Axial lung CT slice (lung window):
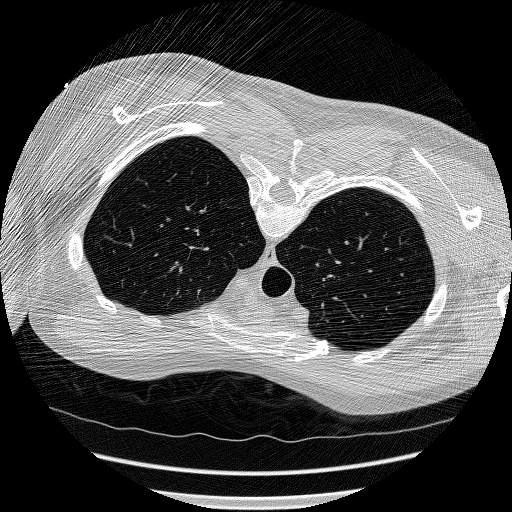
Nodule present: no